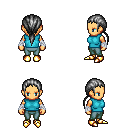
a pixel art fantasy rpg character, female body template, human, tanned skin, teal sleeveless shirt, teal pants, gray ponytail hairstyle, white cloth bandages, gold boots, four views (front, back, left, right), 2x2 character sprite sheet, small pixel art, hard edges, no anti-aliasing